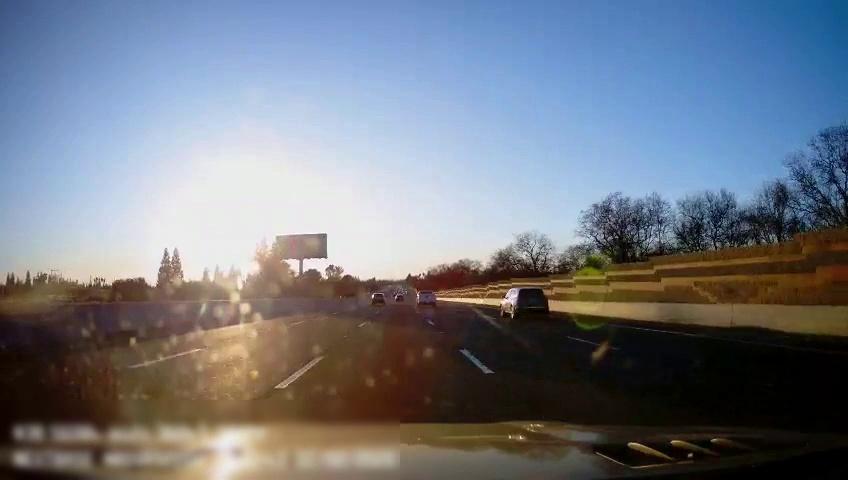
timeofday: Day
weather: Sunny
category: Drivable Space
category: Vehicles | Truck
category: Vehicles | SUV
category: Vehicles | SUV
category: Lanes | Alternate Lane
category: Lanes | Current Lane
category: Lanes | Current Lane
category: Lanes | Alternate Lane
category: Lanes | Alternate Lane
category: Traffic | Signs